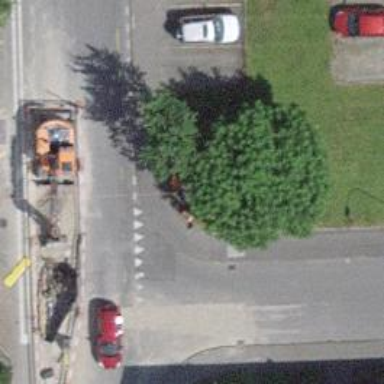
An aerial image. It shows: Kerb barrier.